Question: I am new to spring and have been following the tutorials on <URL>
I Have searched both google and stackoverflow for a solution to this and could not find one so appoligies if this is a duplicate.
I'm basically getting the following 404 error in my browser when I try to run the code from the above tutorial
'''
HTTP Status 404 - /Spring3MVC/WEB-INF/jsp/layout.jsp
'''
but I get no console errors:
'''
01-Nov-2012 13:37:32 org.apache.catalina.core.AprLifecycleListener init
INFO: The APR based Apache Tomcat Native library which allows optimal performance in production environments was not found on the java.library.path: C
:\Program Files\Java\jre1.6.0.33in;C:\Windows\Sun\Javain;C:\Windows\system32;C:\Windows;C:\oraclexepp\oracle\product .2.0\serverin;;C:\Windo
ws\system32;C:\Windows;C:\Windows\System32\Wbem;C:\Windows\System32\WindowsPowerShell1.0\;C:\Program Files\Intel\WiFiin\;C:\Program Files\Common F
iles\Intel\WirelessCommon\;c:\Program Files (x86)\Microsoft SQL Server@\Tools\Binn\;c:\Program Files\Microsoft SQL Server@\Tools\Binn\;c:\Progra
m Files\Microsoft SQL Server@\DTS\Binn\;C:\Program Files (x86)\Enterprise Vault\EVClient\;C:\Program Files (x86)\Microsoft Office 2010\Office14;C:Program Files (x86)\QuickTime\QTSystem\;C:\Python27\;C:\Python27\Tools\Scripts\;C:\Program Files\Java\jre1.6.0.33in;C:\Program Files\maven-2.2.1in
;.
01-Nov-2012 13:37:32 org.apache.tomcat.util.digester.SetPropertiesRule begin
WARNING: [SetPropertiesRule]{Server/Service/Engine/Host/Context} Setting property 'source' to 'org.eclipse.jst.jee.server:Spring3MVC' did not find a m
atching property.
01-Nov-2012 13:37:32 org.apache.coyote.http11.Http11Protocol init
INFO: Initializing Coyote HTTP/1.1 on http-8080
01-Nov-2012 13:37:32 org.apache.catalina.startup.Catalina load
INFO: Initialization processed in 533 ms
01-Nov-2012 13:37:32 org.apache.catalina.core.StandardService start
INFO: Starting service Catalina
01-Nov-2012 13:37:32 org.apache.catalina.core.StandardEngine start
INFO: Starting Servlet Engine: Apache Tomcat/6.0.36
log4j:WARN No appenders could be found for logger (org.springframework.web.context.support.StandardServletEnvironment).
log4j:WARN Please initialize the log4j system properly.
log4j:WARN See http://logging.apache.org/log4j/1.2/faq.html#noconfig for more info.
01-Nov-2012 13:37:33 org.apache.catalina.core.ApplicationContext log
INFO: Initializing Spring FrameworkServlet 'spring'
01-Nov-2012 13:37:33 org.apache.coyote.http11.Http11Protocol start
INFO: Starting Coyote HTTP/1.1 on http-8080
01-Nov-2012 13:37:33 org.apache.jk.common.ChannelSocket init
INFO: JK: ajp13 listening on /0.0.0.0:8009
01-Nov-2012 13:37:33 org.apache.jk.server.JkMain start
INFO: Jk running ID=0 time=0/27 config=null
01-Nov-2012 13:37:33 org.apache.catalina.startup.Catalina start
INFO: Server startup in 1637 ms
'''
this is my web.xml file:
'''
<?xml version="1.0" encoding="UTF-8"?>
<web-app xmlns:xsi="http://www.w3.org/2001/XMLSchema-instance"
xmlns="http://java.sun.com/xml/ns/javaee"
xmlns:web="http://java.sun.com/xml/ns/javaee/web-app_2_5.xsd"
xsi:schemaLocation="http://java.sun.com/xml/ns/javaee
http://java.sun.com/xml/ns/javaee/web-app_2_5.xsd"
id="WebApp_ID" version="2.5">
<display-name>Spring3MVC</display-name>
<welcome-file-list>
<welcome-file>index.jsp</welcome-file>
</welcome-file-list>
<servlet>
<servlet-name>spring</servlet-name>
<servlet-class>
org.springframework.web.servlet.DispatcherServlet
</servlet-class>
<load-on-startup>1</load-on-startup>
</servlet>
<servlet-mapping>
<servlet-name>spring</servlet-name>
<url-pattern>*.html</url-pattern>
</servlet-mapping>
</web-app>
'''
this is my spring-servlet.xml file:
'''
<?xml version="1.0" encoding="UTF-8"?>
<beans xmlns="http://www.springframework.org/schema/beans"
xmlns:xsi="http://www.w3.org/2001/XMLSchema-instance"
xmlns:p="http://www.springframework.org/schema/p"
xmlns:context="http://www.springframework.org/schema/context"
xsi:schemaLocation="http://www.springframework.org/schema/beans
http://www.springframework.org/schema/beans/spring-beans-3.0.xsd
http://www.springframework.org/schema/context
http://www.springframework.org/schema/context/spring-context-3.0.xsd">
<context:component-scan
base-package="net.viralpatel.spring3.controller" />
<bean id="viewResolver"
class="org.springframework.web.servlet.view.UrlBasedViewResolver">
<property name="viewClass">
<value>
org.springframework.web.servlet.view.tiles2.TilesView
</value>
</property>
</bean>
<bean id="tilesConfigurer"
class="org.springframework.web.servlet.view.tiles2.TilesConfigurer">
<property name="definitions">
<list>
<value>/WEB-INF/tiles.xml</value>
</list>
</property>
</bean>
</beans>
'''
this is my tiles.xml:
'''
<?xml version="1.0" encoding="UTF-8" ?>
<!DOCTYPE tiles-definitions PUBLIC
"-//Apache Software Foundation//DTD Tiles Configuration 2.0//EN"
"http://tiles.apache.org/dtds/tiles-config_2_0.dtd">
<tiles-definitions>
<definition name="base.definition"
template="/WEB-INF/jsp/layout.jsp">
<put-attribute name="title" value="" />
<put-attribute name="header" value="/WEB-INF/jsp/header.jsp" />
<put-attribute name="menu" value="/WEB-INF/jsp/menu.jsp" />
<put-attribute name="body" value="" />
<put-attribute name="footer" value="/WEB-INF/jsp/footer.jsp" />
</definition>
<definition name="contact" extends="base.definition">
<put-attribute name="title" value="Contact Manager" />
<put-attribute name="body" value="/WEB-INF/jsp/contact.jsp" />
</definition>
</tiles-definitions>
'''
The rest of the code is an exact copy of the tutorial above, which builds on <URL> which I appear to have working perfectly. below is a screen grab of the project in eclipse including jars in case someone thinks it may be an issue with a missing or wrong jar

Any help/advice/pointers would be greatly appreciated.
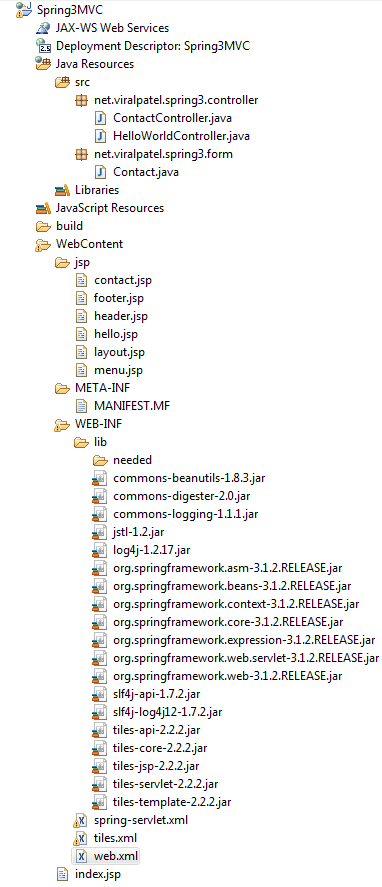
Answer: This could be the problem
In your tiles.xml the layout.jsp URL is
'''
/WEB-INF/jsp/layout.jsp
'''
And your jsp folder is
'''
WebContent/jsp/
'''